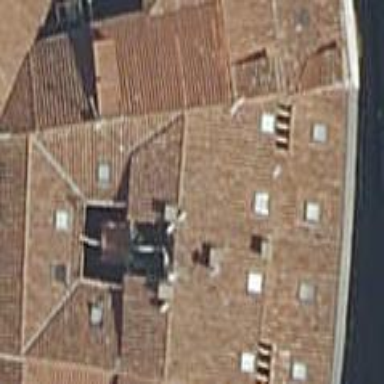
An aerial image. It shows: Cream-colored apartment building with brown roof.